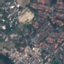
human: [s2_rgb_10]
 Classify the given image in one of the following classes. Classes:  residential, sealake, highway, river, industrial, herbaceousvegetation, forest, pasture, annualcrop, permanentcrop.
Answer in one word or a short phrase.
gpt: Residential